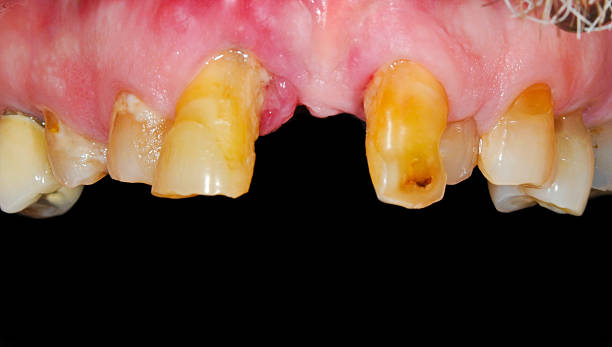
Condition: Calculus